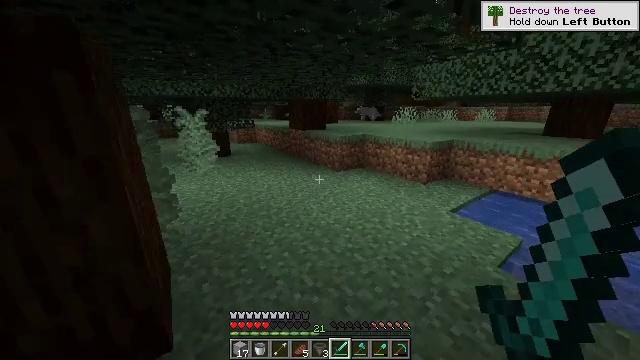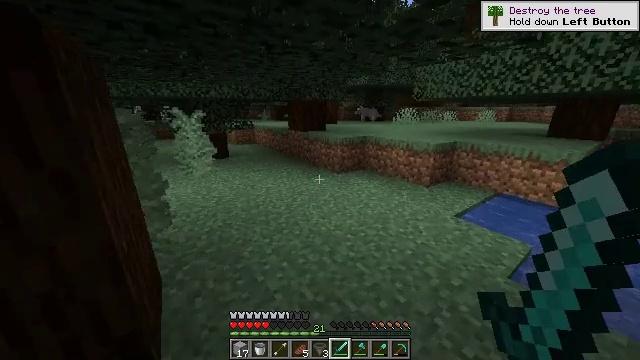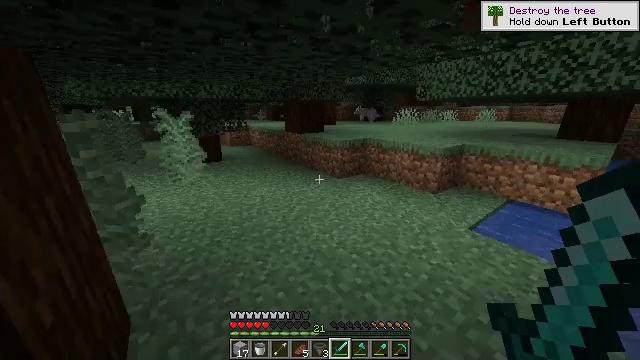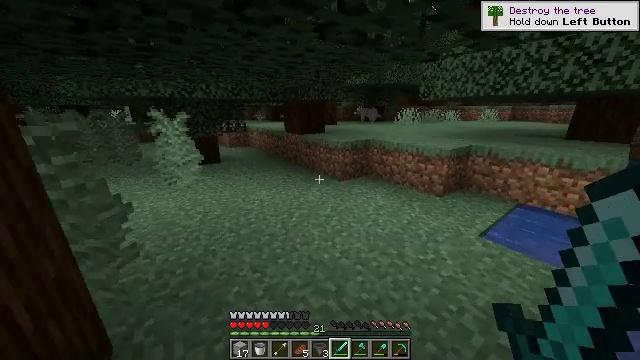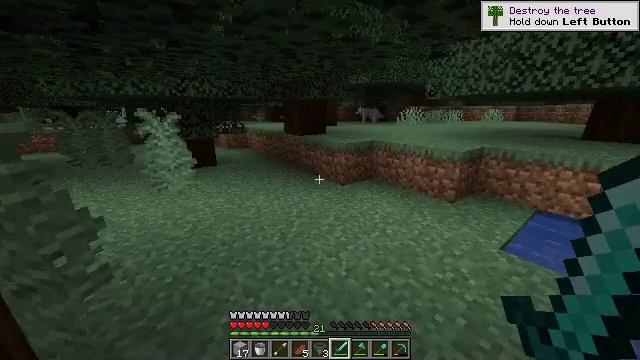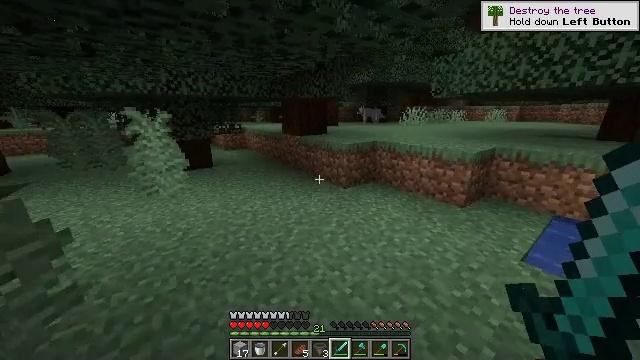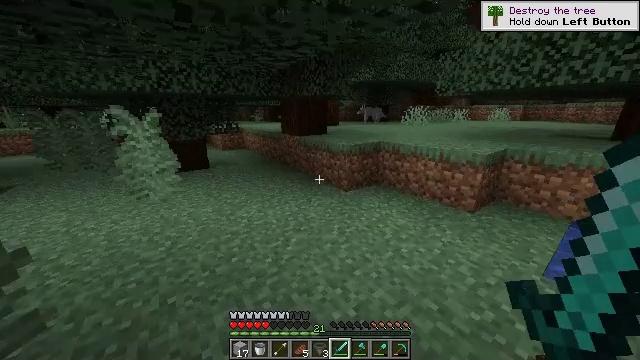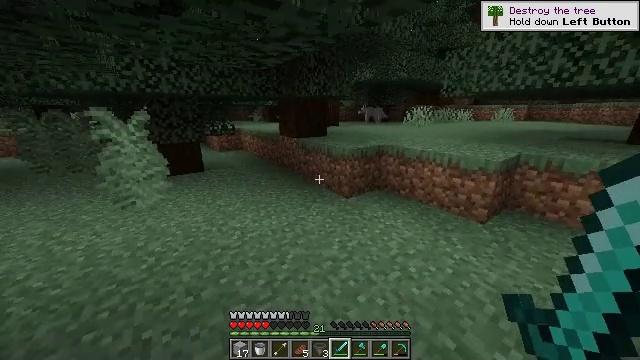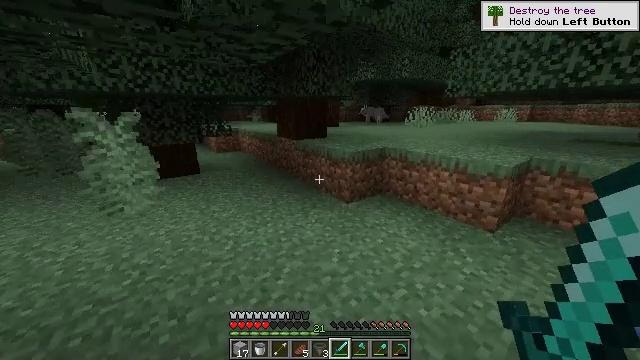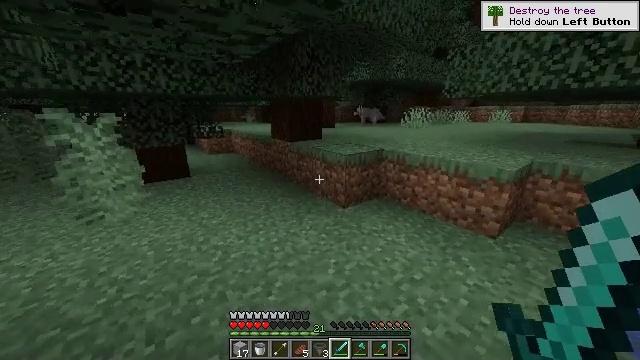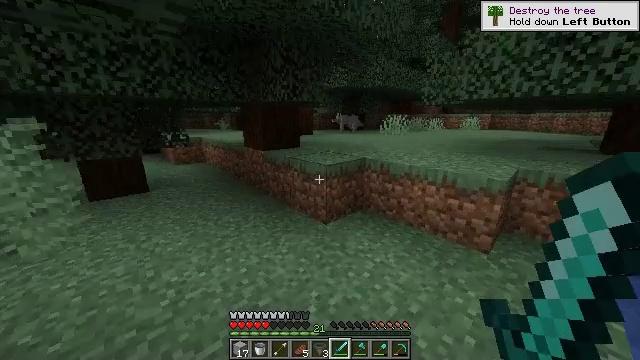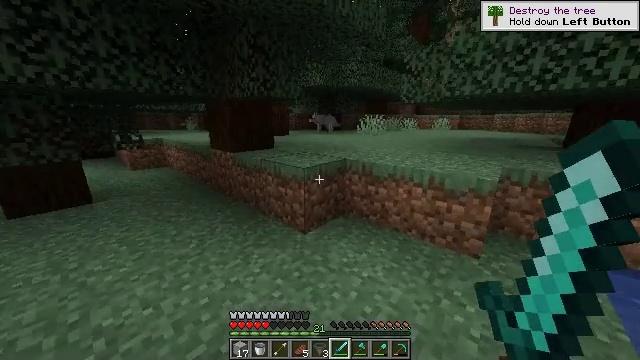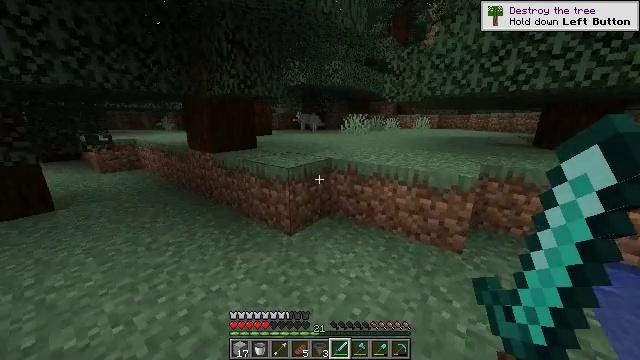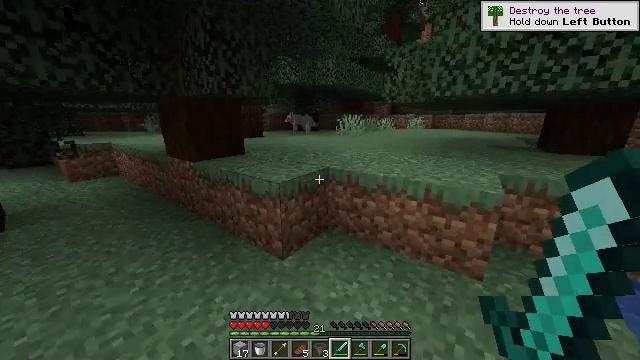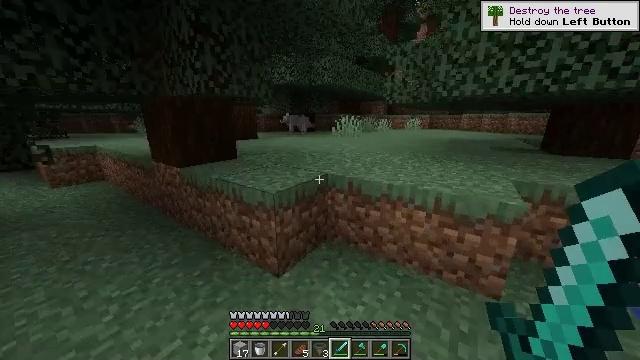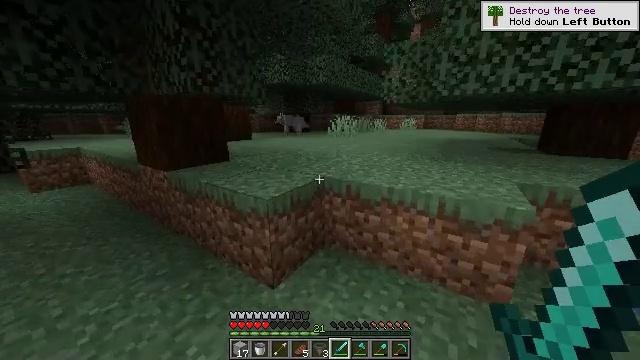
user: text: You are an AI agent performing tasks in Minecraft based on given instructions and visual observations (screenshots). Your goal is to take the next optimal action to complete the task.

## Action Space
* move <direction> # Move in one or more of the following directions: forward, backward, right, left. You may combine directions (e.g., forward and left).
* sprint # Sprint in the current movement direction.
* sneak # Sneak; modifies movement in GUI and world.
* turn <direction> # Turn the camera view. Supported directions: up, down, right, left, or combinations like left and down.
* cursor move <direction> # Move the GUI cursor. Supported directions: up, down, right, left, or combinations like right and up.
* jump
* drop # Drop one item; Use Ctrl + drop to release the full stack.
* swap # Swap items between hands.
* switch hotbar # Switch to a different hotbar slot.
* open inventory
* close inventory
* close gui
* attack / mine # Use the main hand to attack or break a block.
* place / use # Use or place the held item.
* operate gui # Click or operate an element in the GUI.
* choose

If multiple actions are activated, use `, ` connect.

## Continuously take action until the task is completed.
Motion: motion action
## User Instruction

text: Gather materials from the sweet berry bush.
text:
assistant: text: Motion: move forward, sprint
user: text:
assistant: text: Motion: move forward, sprint
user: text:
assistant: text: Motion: move forward
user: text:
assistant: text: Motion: move forward
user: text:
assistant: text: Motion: move forward
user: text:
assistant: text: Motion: move forward
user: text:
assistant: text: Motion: move forward
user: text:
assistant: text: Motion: move forward
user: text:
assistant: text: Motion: move forward, turn right
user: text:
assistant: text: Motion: move forward, turn right and up
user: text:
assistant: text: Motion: move forward, turn right
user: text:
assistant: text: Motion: move forward, turn right
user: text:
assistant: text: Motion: move forward, turn right
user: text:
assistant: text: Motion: move forward, turn right
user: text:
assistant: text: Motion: move forward, turn right
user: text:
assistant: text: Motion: move forward
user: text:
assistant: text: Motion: move forward
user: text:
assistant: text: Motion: move forward, jump
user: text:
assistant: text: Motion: move forward, jump
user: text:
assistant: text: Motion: move forward, jump
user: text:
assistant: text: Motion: move forward, jump
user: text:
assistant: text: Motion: move forward, jump
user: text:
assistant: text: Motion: move forward, jump
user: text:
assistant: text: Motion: move forward, jump
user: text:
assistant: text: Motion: move forward, jump
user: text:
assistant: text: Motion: move forward, jump
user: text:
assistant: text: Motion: move forward, jump
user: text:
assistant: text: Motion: move forward, turn left, jump
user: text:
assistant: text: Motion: move forward, turn left, jump
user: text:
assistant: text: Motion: move forward, turn left, jump